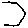
Label: hexagon